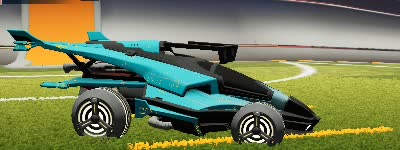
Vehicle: aftershock